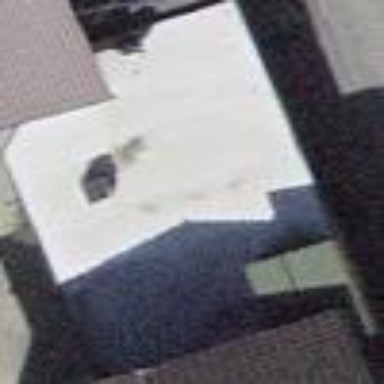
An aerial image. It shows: View of roof of building.